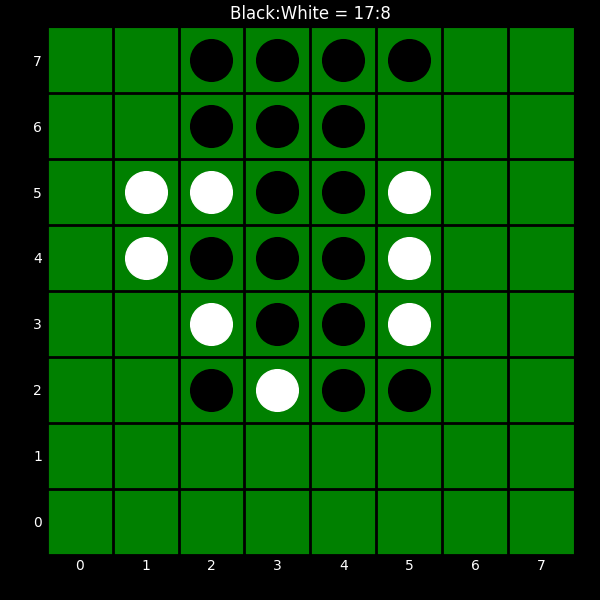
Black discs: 17
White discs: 8